Interaction volume radius: 5 \u00c5
Interaction volume height: 45 \u00c5
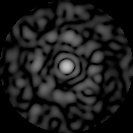
Disorder parameter: 0.8766